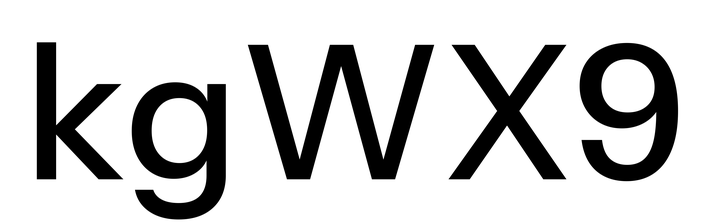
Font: InstrumentSans_Medium